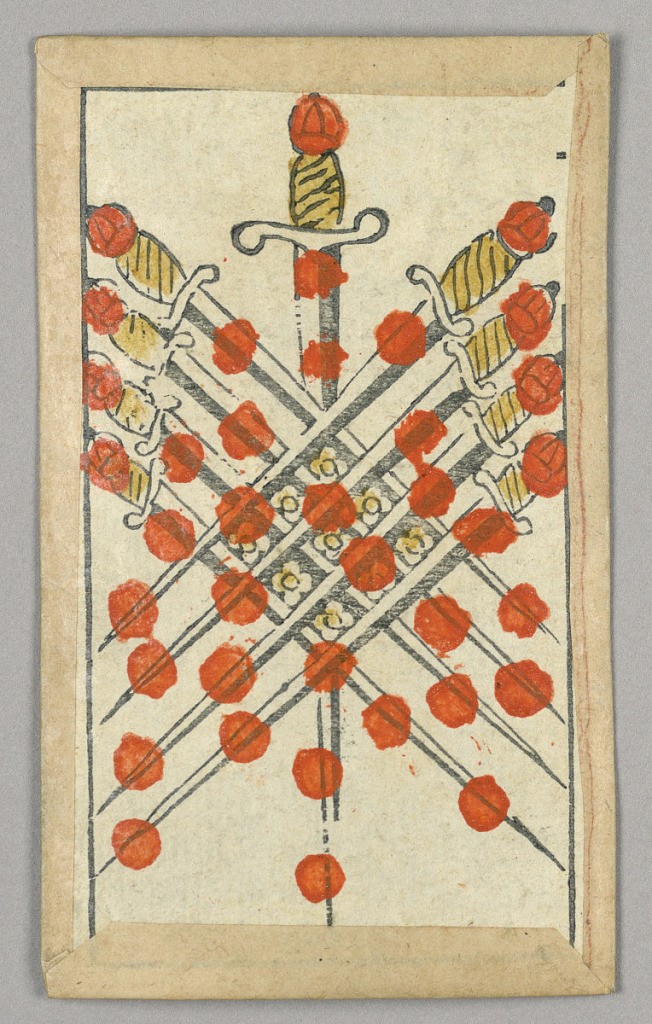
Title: Minchiate (Tarot) Playing Card
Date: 17th century
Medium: Stencil-colored woodblock print
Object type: Playing card
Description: Part of a set of Italian Minchiate playing cards.